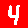
Digit: 4